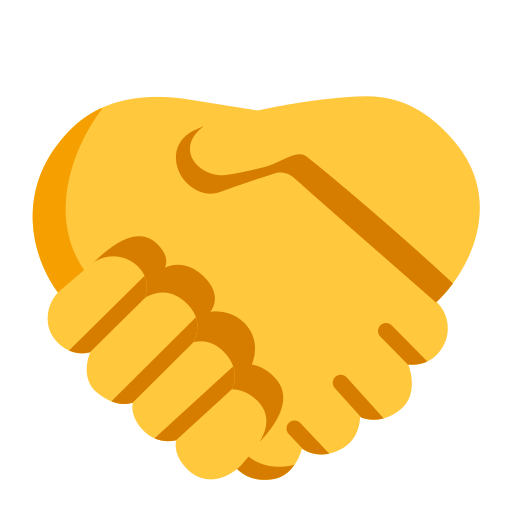
handshake flat